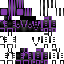
A female skeleton skin with dark skin, wearing brown helmet dressed in a purple armor chest and black pants, featuring a closed mouth.